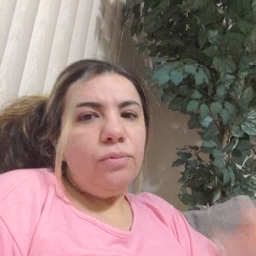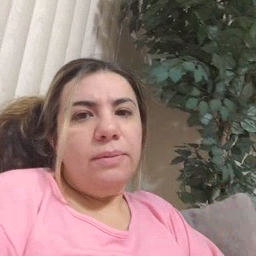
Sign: kiss